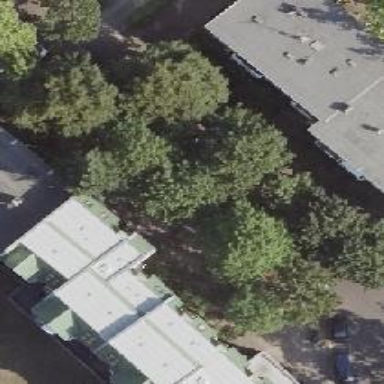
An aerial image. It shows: Avenue lined with broadleaved deciduous trees.